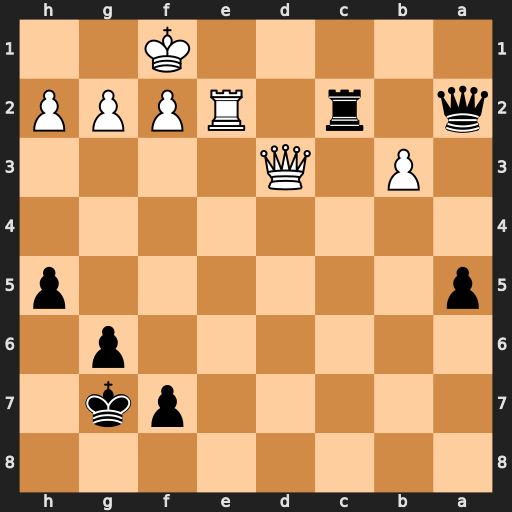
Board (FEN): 8/5pk1/6p1/p6p/8/1P1Q4/q1r1RPPP/5K2
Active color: b
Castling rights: -
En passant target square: -
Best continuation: Qb1+ Re1 Rxf2+ Kxf2 Qxd3